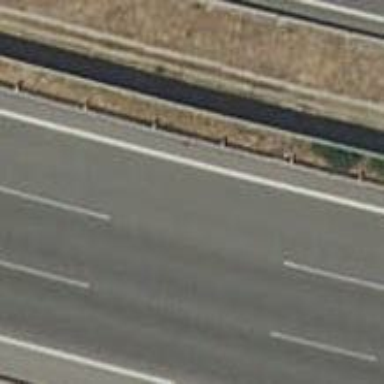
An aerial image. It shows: Kerb serving as barrier.